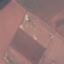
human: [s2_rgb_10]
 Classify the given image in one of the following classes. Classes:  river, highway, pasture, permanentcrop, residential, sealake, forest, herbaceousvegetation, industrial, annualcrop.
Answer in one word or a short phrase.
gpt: AnnualCrop